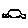
Label: car